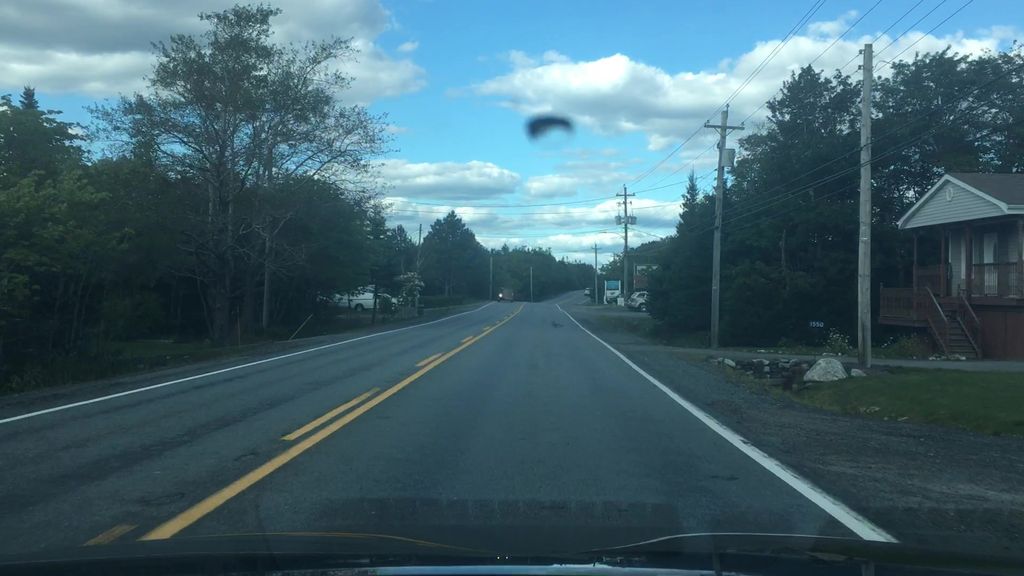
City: halifax